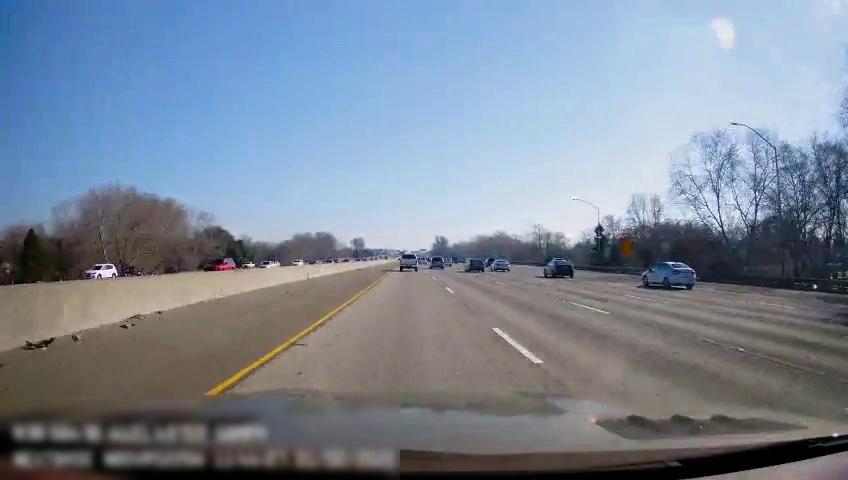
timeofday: Day
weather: Sunny
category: Vehicles | Car
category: Vehicles | Car
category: Vehicles | SUV
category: Vehicles | SUV
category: Vehicles | Car
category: Drivable Space
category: Vehicles | Car
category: Vehicles | SUV
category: Vehicles | Car
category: Vehicles | Car
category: Vehicles | Truck
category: Vehicles | Van
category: Vehicles | Car
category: Lanes | Current Lane
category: Lanes | Current Lane
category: Lanes | Alternate Lane
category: Lanes | Alternate Lane
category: Lanes | Alternate Lane
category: Lanes | Alternate Lane
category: Traffic | Signs